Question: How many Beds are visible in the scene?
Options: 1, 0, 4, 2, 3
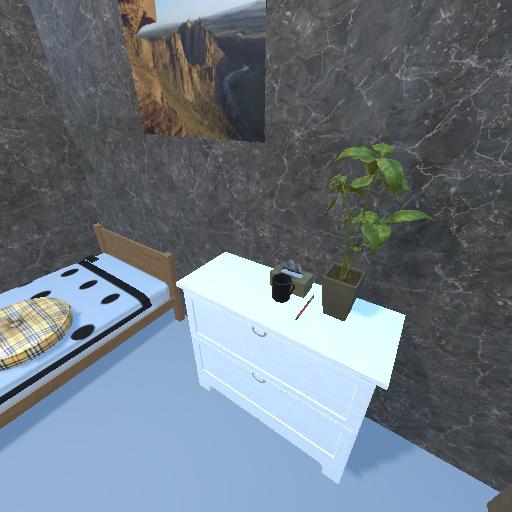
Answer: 1